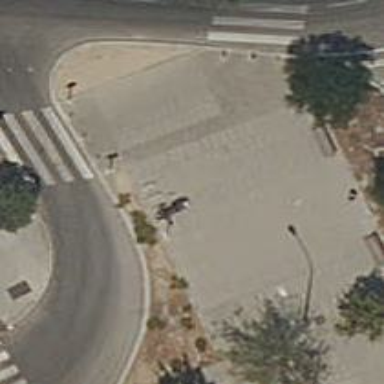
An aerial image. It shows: Bicycle parking area with stands available.